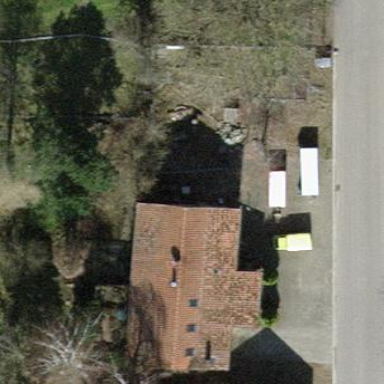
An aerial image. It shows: Detached building with gabled roof.